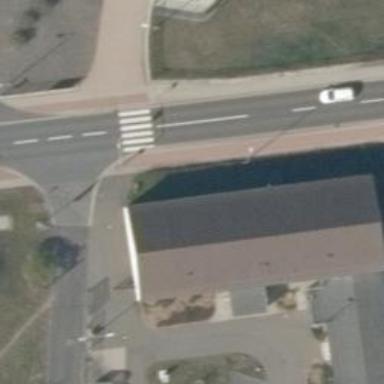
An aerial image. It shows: Uncontrolled zebra crossing on the road.